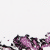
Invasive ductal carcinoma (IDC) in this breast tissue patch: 0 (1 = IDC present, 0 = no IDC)